Field crop: maize
Growth stage: 2
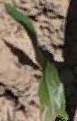
Species: maize